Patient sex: F
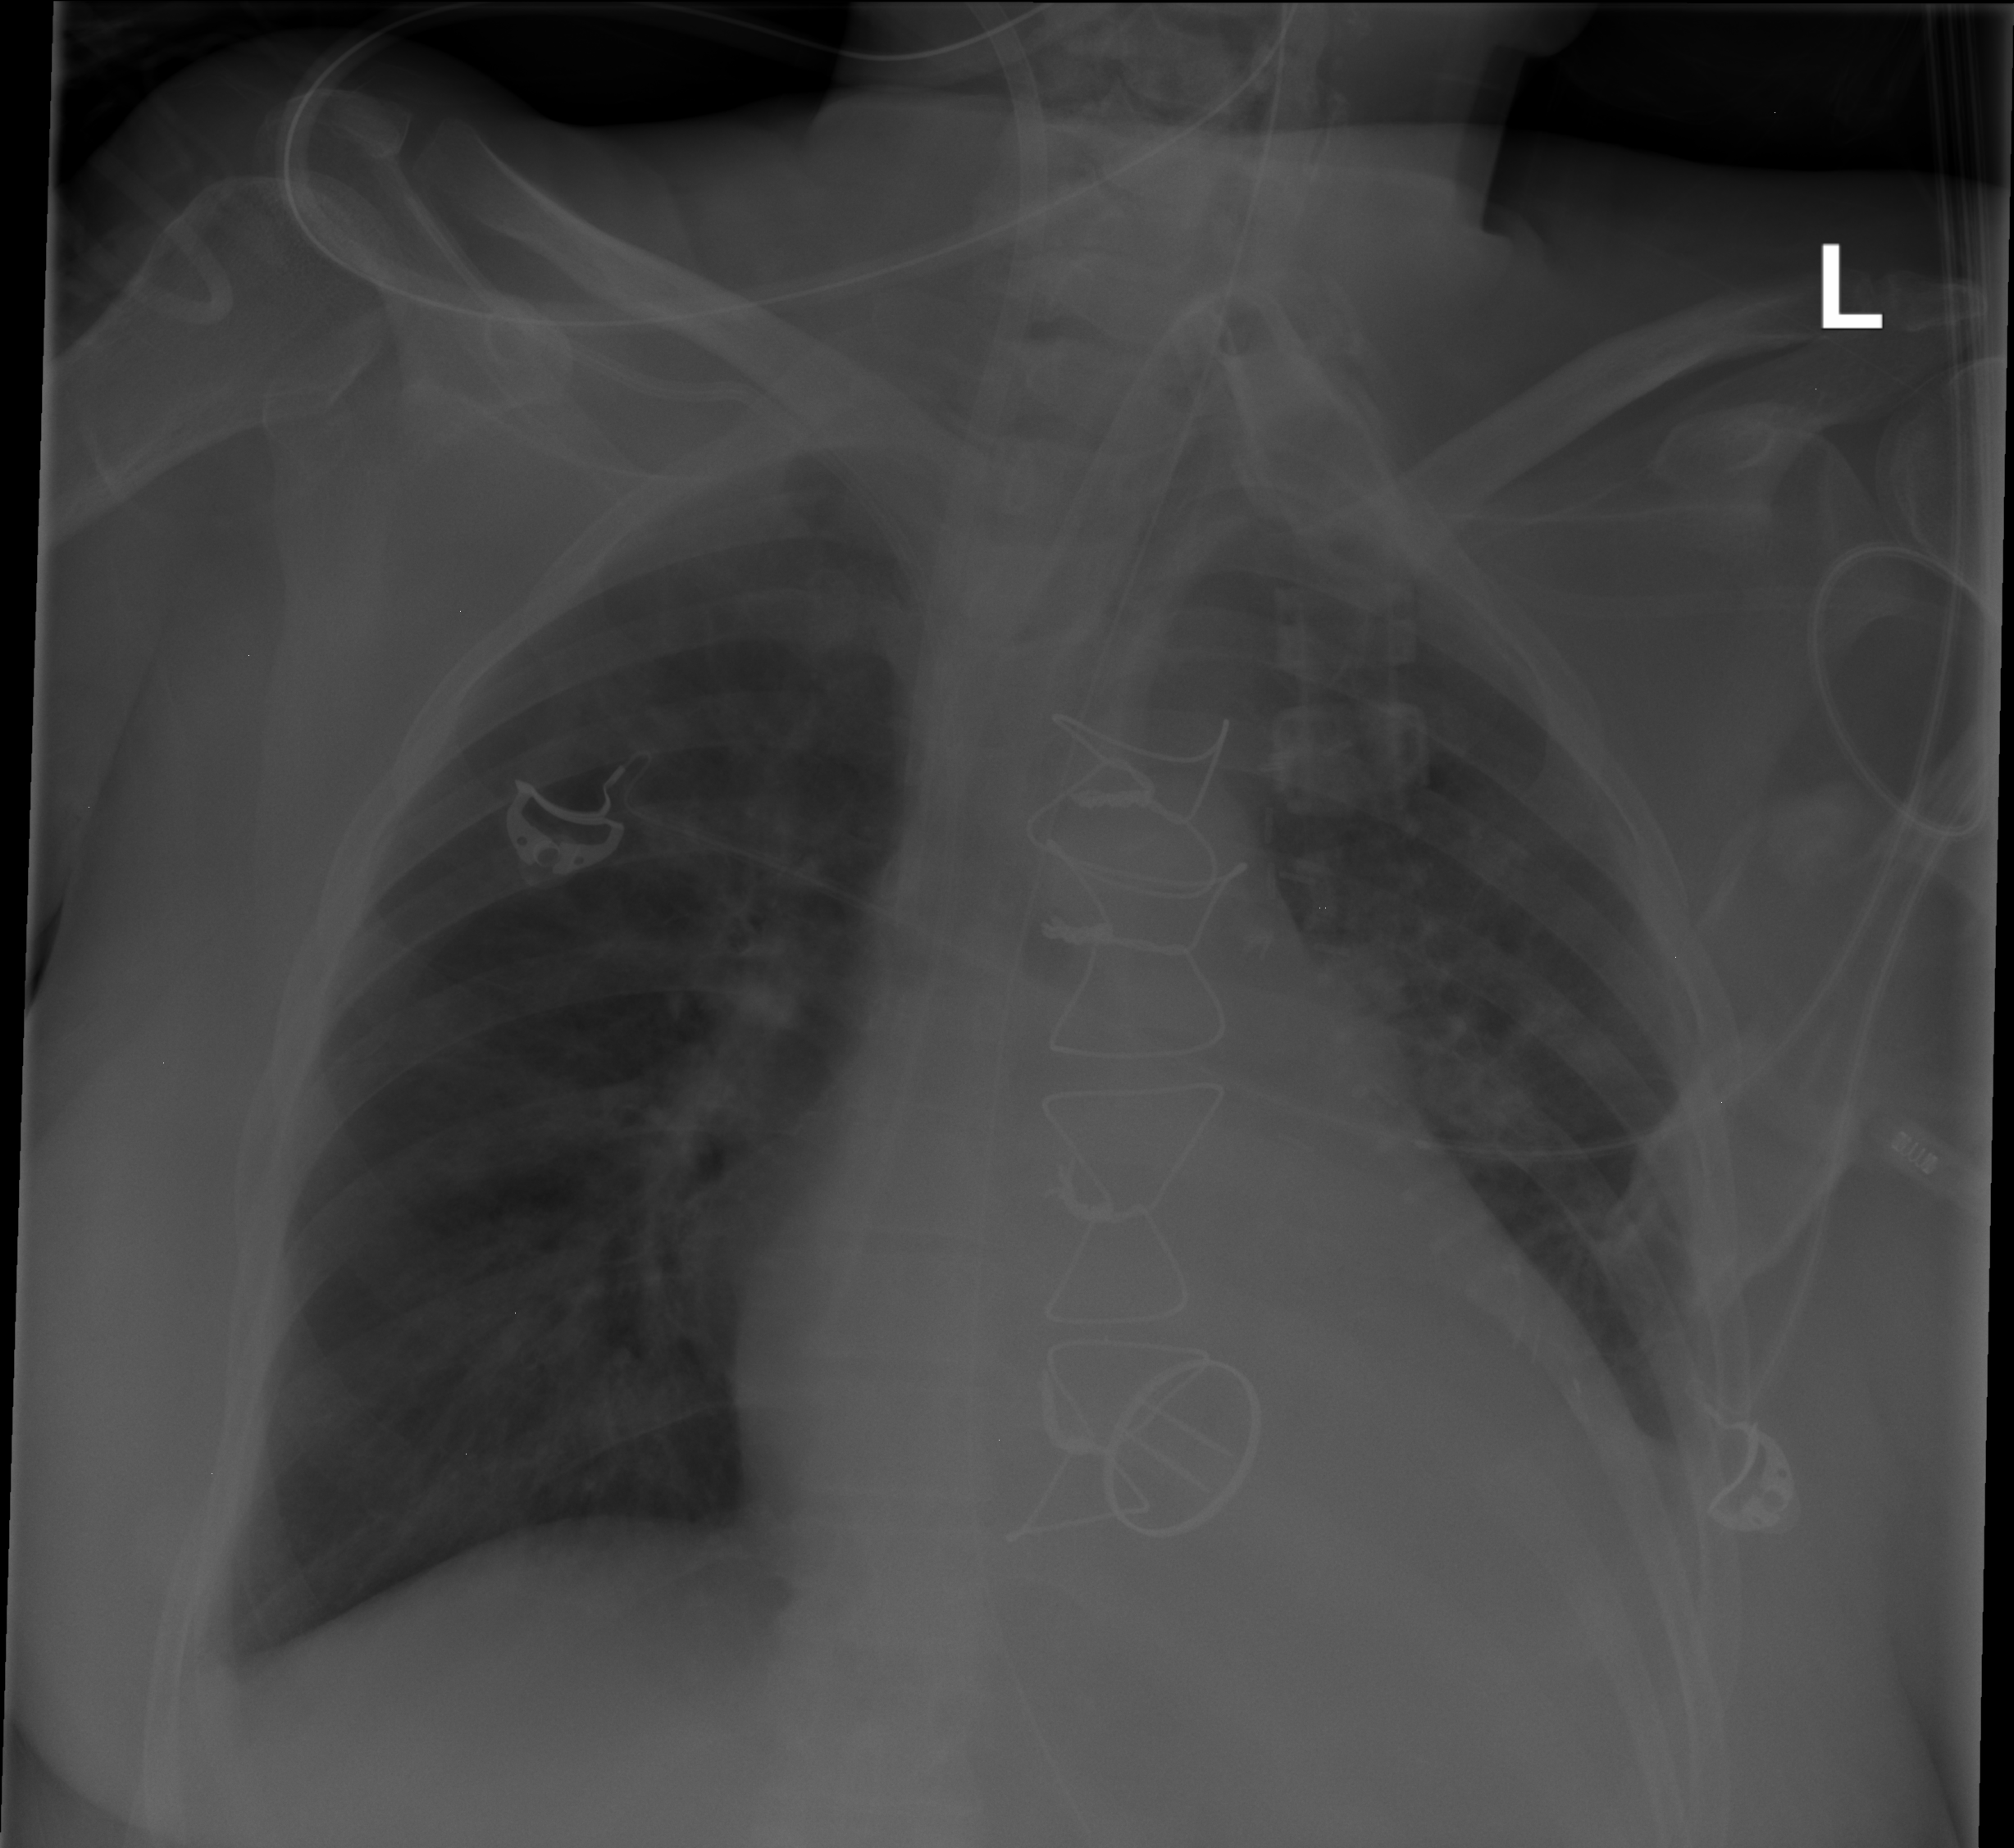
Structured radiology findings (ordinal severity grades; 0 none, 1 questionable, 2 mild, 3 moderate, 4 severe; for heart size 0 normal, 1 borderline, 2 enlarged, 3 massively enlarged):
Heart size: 2
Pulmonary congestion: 2
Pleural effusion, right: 0
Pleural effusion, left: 1
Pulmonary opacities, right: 0
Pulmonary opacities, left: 1
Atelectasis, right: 0
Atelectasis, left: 2